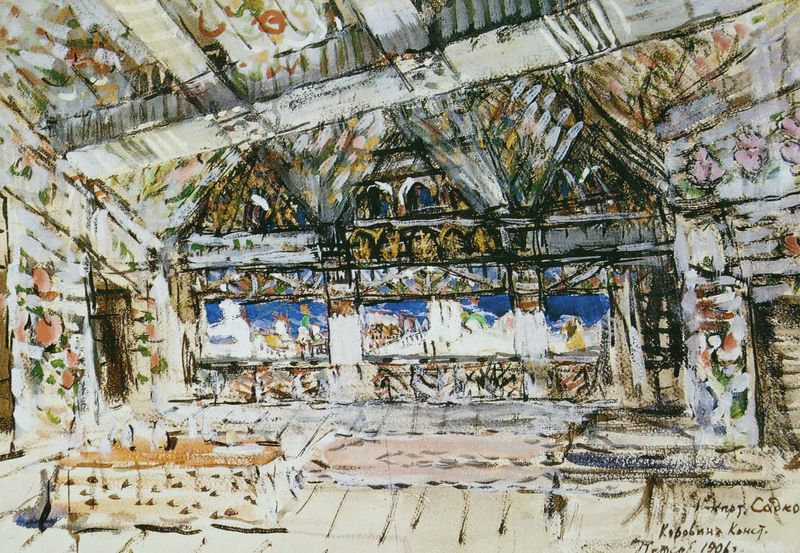
Titel: Sadko
Künstler: Konstantin Alexejewitsch Korowin
Standort: Moskau
Institution: Bachruschin-Museum
Schlagwörter: blau, gemälde, himmel, meer, schatten, weiß, aquarell, dreieck, gelb, grün, impressionismus, landschaft, ocker, stadt, blumen, braun, bunt, fenster, grau, holz, kreide, orange, raum, schwarz, skizze, tisch, tische, tür, zeichnung, zimmer, ausblick, dach, gebäude, haus, rot, schloss, beige, expressionismus, muster, ornament, teppich, wand, architektur, teller, innenraum, signatur, tischdecke, tischtuch, öl, häuser, kirche, boden, gold, interieur, decke, rosa, kamin, aussicht, balkon, schrift, bilder, fassaden, ort, perspektive, datierung, russland, abstrakt, farben, modern, linien, weis, schriftzug, dielen, saal, sepia, tafel, spitz, tapete, datum, floral, atelier, balken, bohlen, geländer, innenansicht, ölfarbe, jahreszahl, striche, halle, panorama, punkte, wände, fussboden, eingang, erker, orient, palast, kohle, geschirr, bahnhof, heiter, holzdecke, pinselstrich, öffnung, spitzbögen, ölskizze, dreiecke, neigung, dachboden, holzbalken, zelt, idee, gebälk, avantgarde, studio, russisch, deckenbalken, gekritzel, wiß, verzeirungen, kyrillisch, fesatsaal, holzskelettbau, unterm dach, 1906, architekturdarstellung